Question:
Hi, was shown that this was supposed to produce a dialog, such as in the answer for <URL>
Unfortunately, I am not. Any ideas? Thanks in advance.
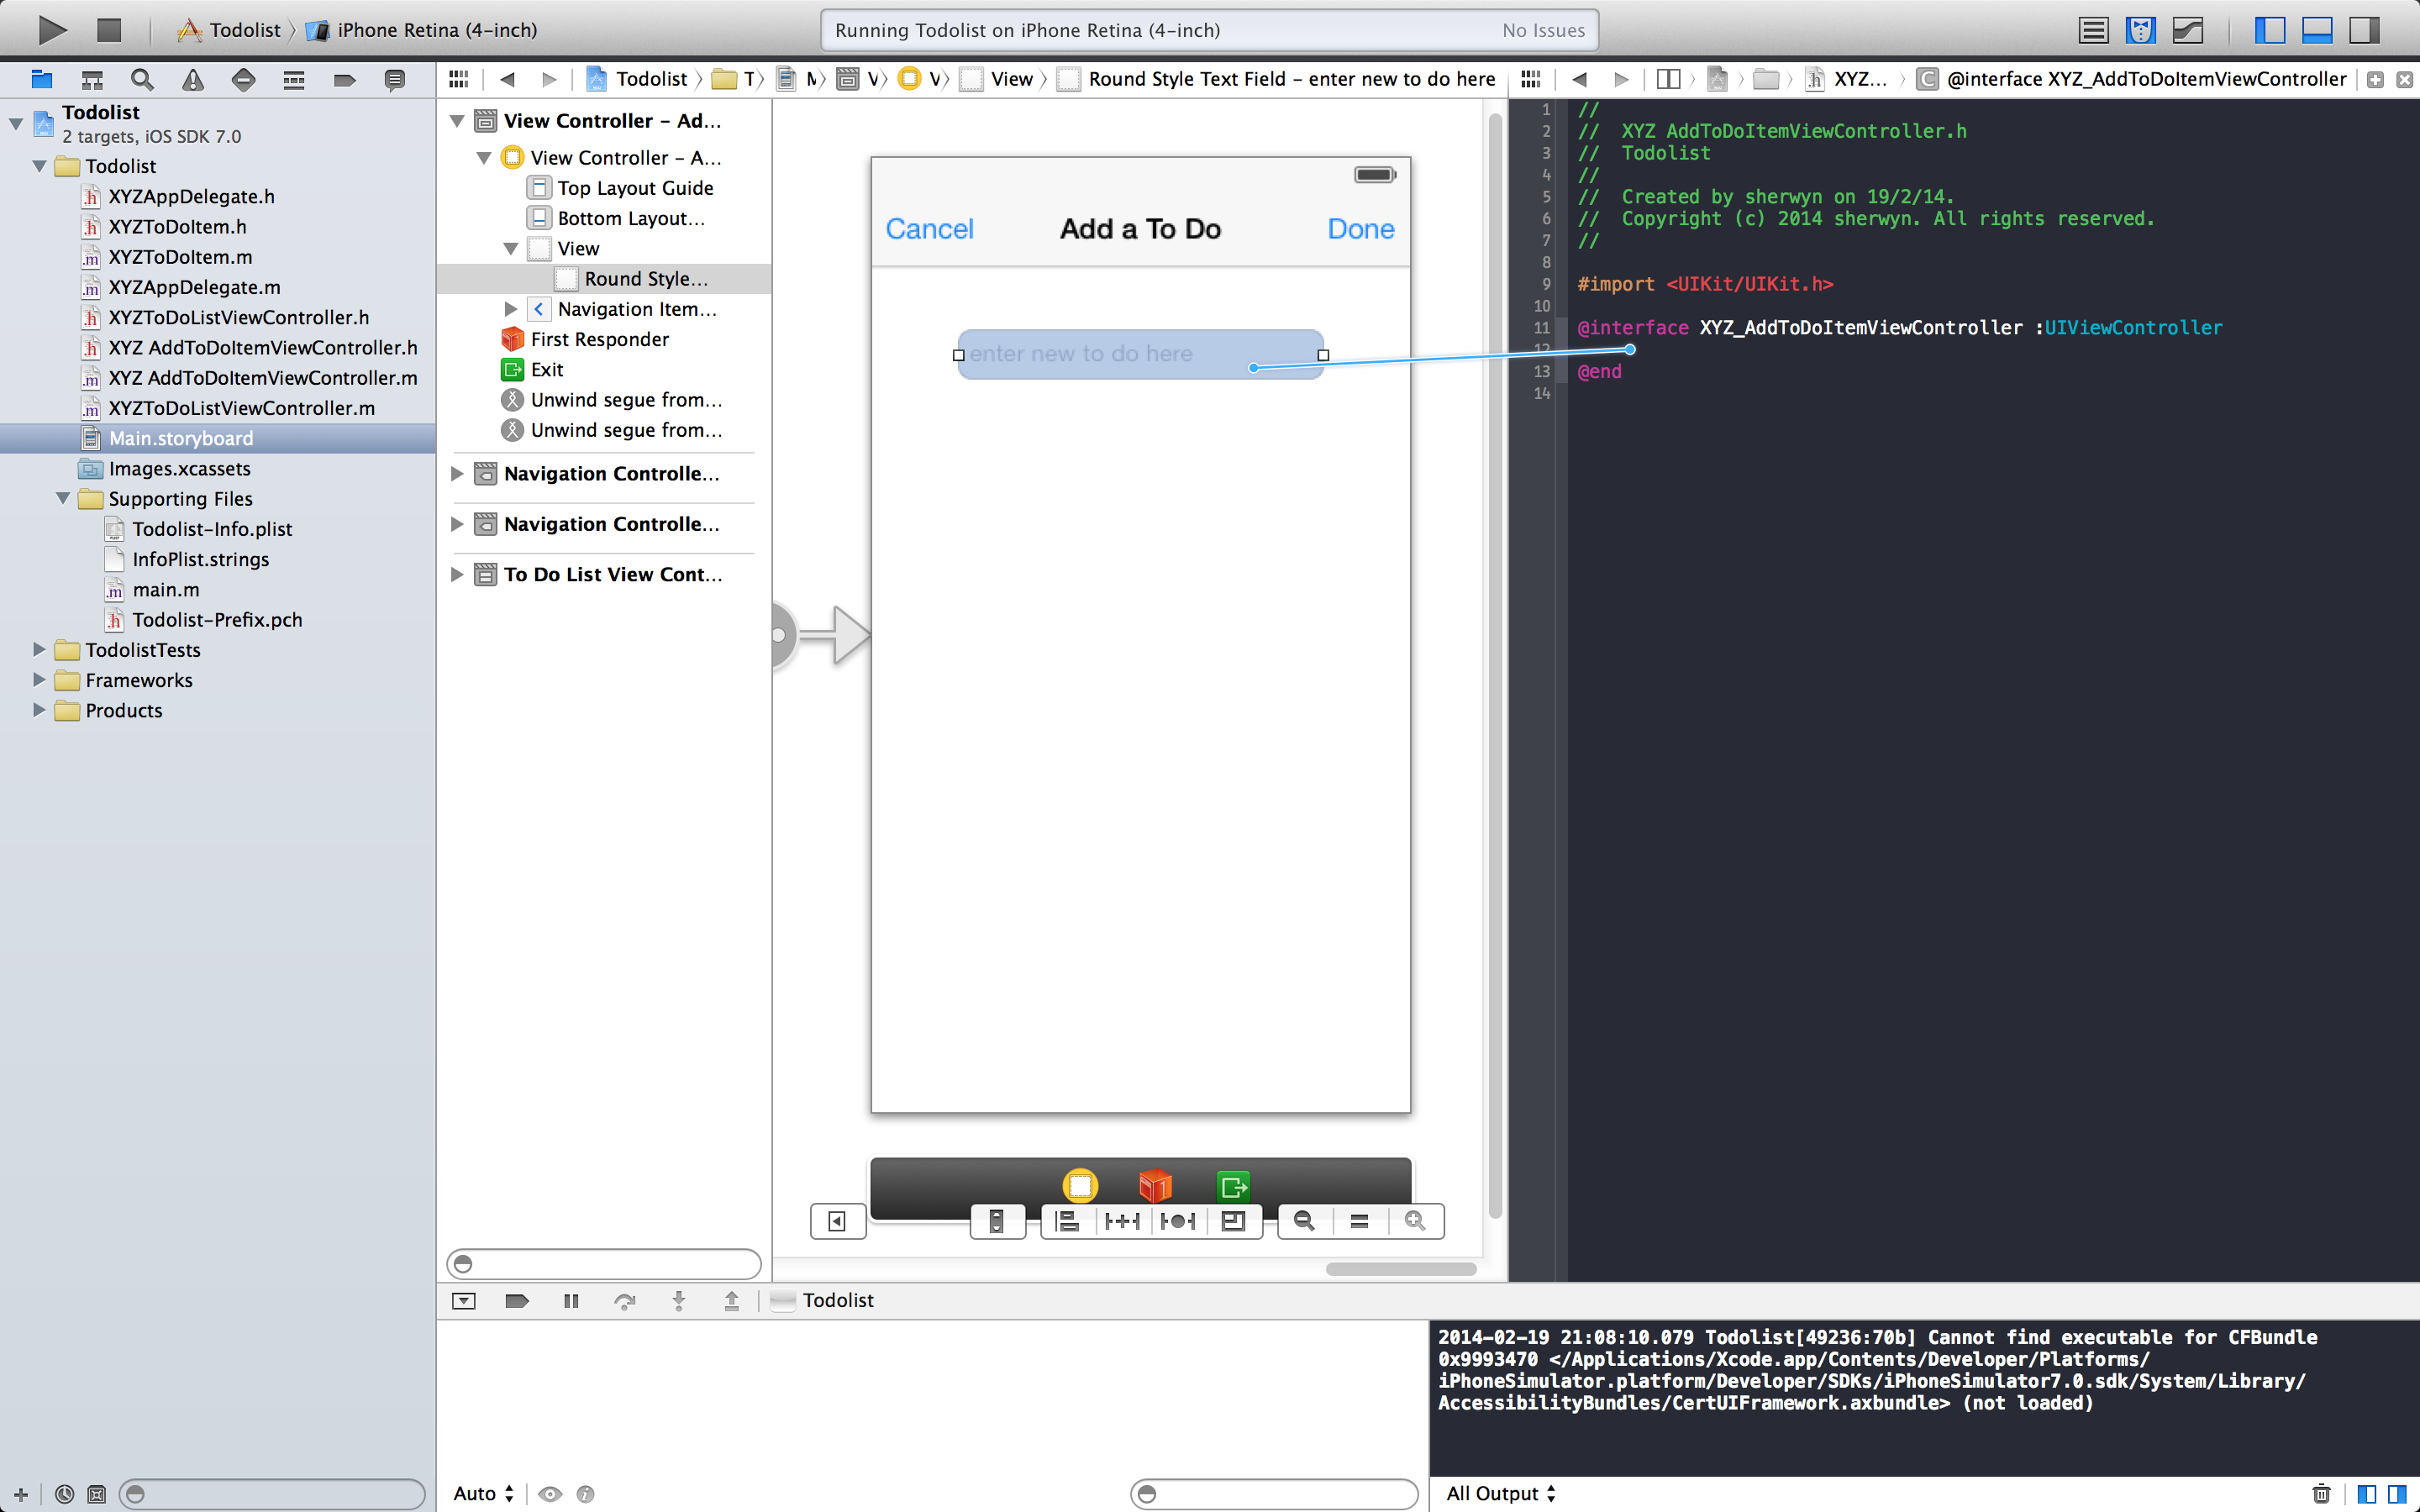
Answer: > 1.Select ViewController first.2.Then go to Identity inspector(under view third tab) and select your_class where you are trying to link then class will attach to the ViewController.3.Then try to link.